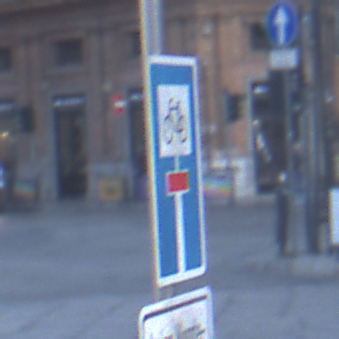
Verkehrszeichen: SackgasseRadverkehrDurchlaessig
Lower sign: HinweisGeaenderteVorfahrtVerkehrsfuehrungVerkehrsregelung3
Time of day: SunriseSunset
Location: Outdoor (Urban)
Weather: PartlyCloudy
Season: NotSpecified
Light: Natural